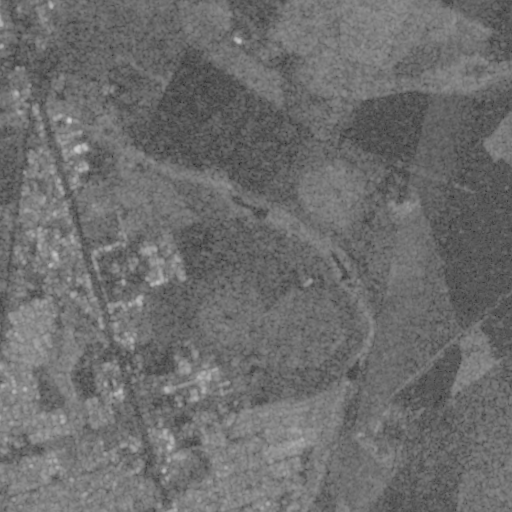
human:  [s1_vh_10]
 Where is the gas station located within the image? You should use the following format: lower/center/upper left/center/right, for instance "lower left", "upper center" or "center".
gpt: The gas station is located in the center left of the image.
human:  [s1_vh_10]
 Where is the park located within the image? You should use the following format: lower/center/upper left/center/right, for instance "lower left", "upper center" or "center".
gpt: The park is located in the lower center of the image.
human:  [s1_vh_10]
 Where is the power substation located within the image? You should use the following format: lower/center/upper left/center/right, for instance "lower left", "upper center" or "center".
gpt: The power substation is located in the center left of the image.
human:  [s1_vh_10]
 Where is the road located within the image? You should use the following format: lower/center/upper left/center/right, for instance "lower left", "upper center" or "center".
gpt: There is no road in the image.

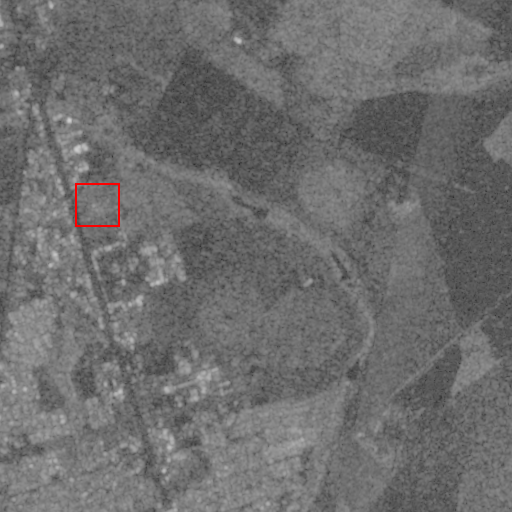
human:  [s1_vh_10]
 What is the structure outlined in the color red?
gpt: The structure outlined in red is a power substation.
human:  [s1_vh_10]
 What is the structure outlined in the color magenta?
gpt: There is no magenta outline.